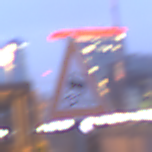
Verkehrszeichen: SchleuderOderRutschgefahr
Umgebung: Outdoor, Urban
Tageszeit: Night
Wetter: PartlyCloudy
Licht: Artificial
Jahreszeit: NotSpecified
Kontrast: HighContrast